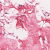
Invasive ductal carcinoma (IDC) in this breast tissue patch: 0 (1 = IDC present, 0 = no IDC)